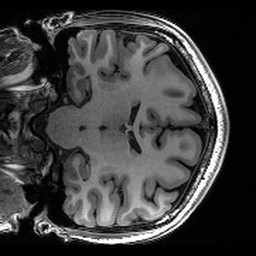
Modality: T1w
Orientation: coronal
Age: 23
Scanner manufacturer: siemens
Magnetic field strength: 3 T
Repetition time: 2.4 s
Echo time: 0.00224 s